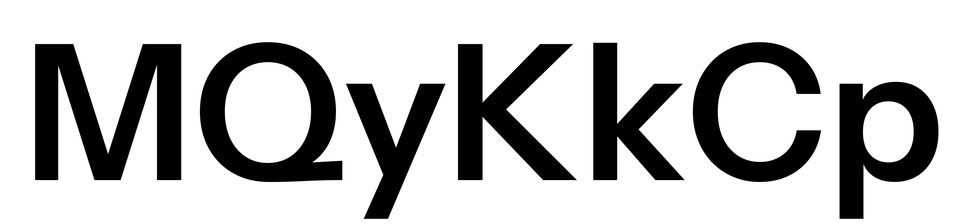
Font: InstrumentSans_SemiBold